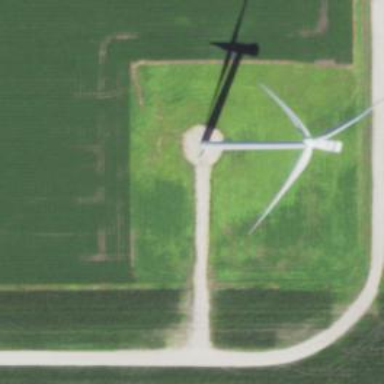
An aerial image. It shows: Road leading to wind farm area designated for service vehicles.